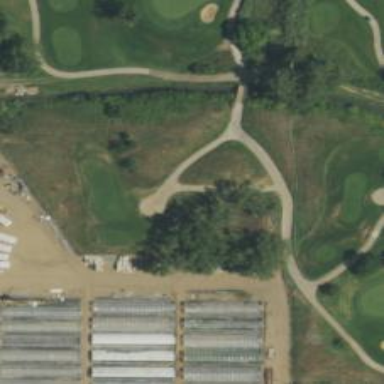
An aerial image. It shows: Cartpath track for golf.